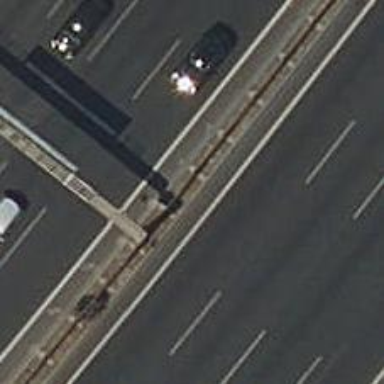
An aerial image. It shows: Jersey barrier wall.